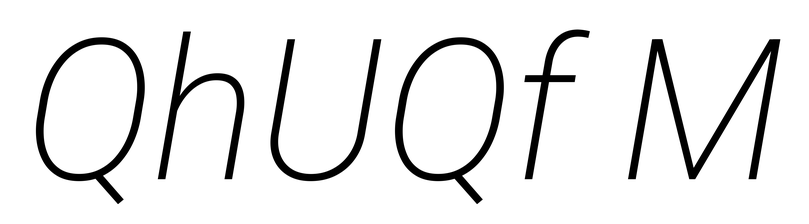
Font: Roboto-Italic_ExtraLight_Italic